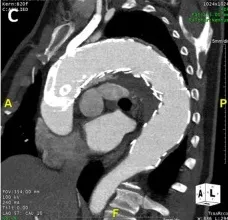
7 months follow-up.
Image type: radiology (ct)